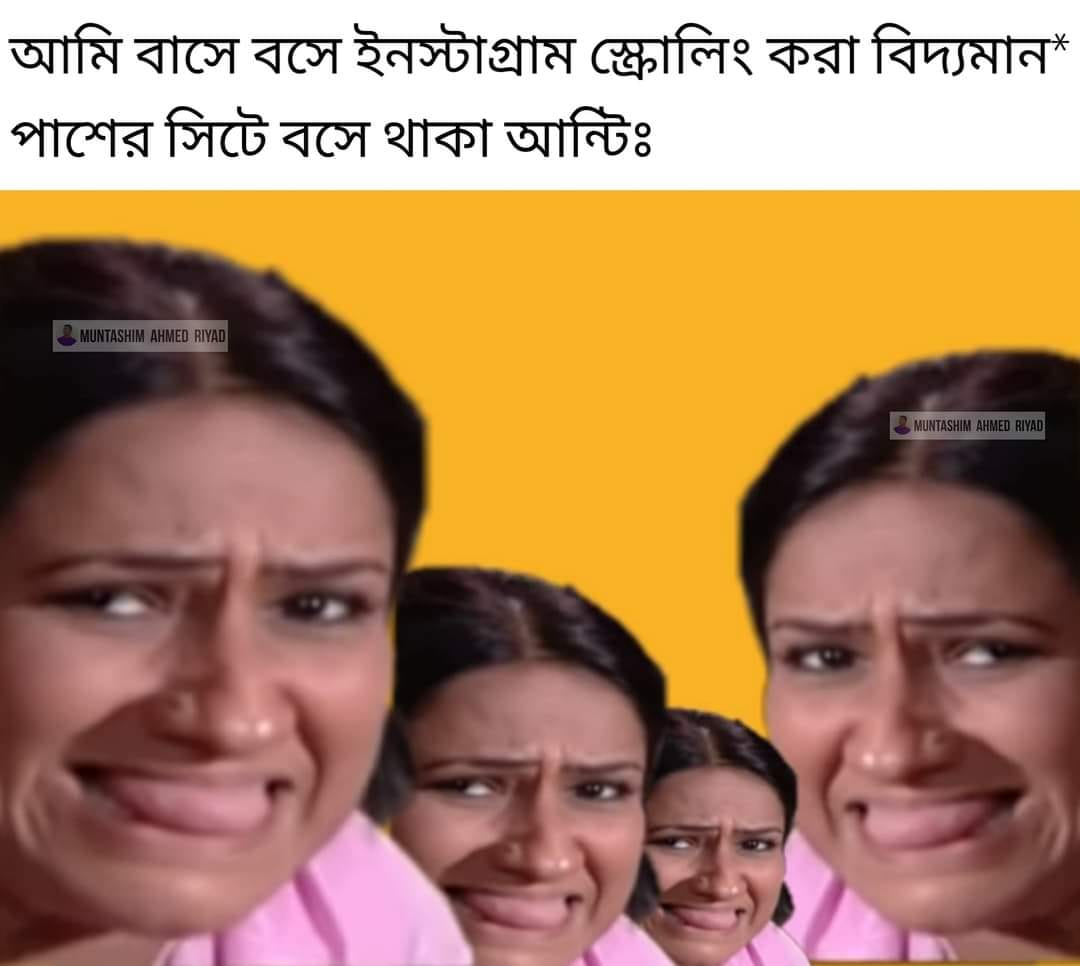
Caption: আমি বাসে বসে ইনস্টাগ্রাম স্ক্রোলিং করা বিদ্যমান*      পাশের সিটে বসে থাকা আন্টিঃ
Label: non-hate